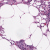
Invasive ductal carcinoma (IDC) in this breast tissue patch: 1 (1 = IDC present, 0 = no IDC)